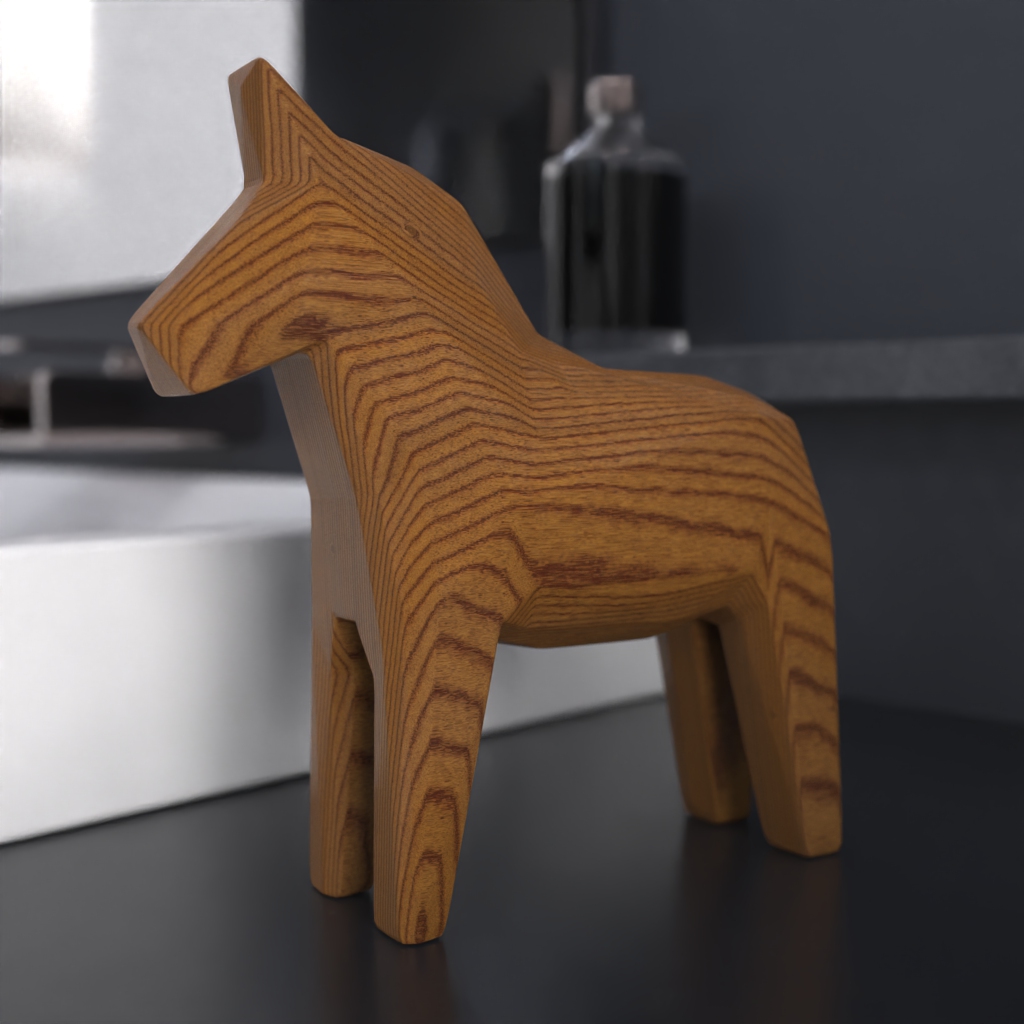
A high quality rendering of a dalahest_oak dalecarlian horse figurine made of varnished dark oak standing on a dark bathroom counter in an a clothing store with cold dimmed artificial lighting,long-shot from the left, 50 mm, f 5.6